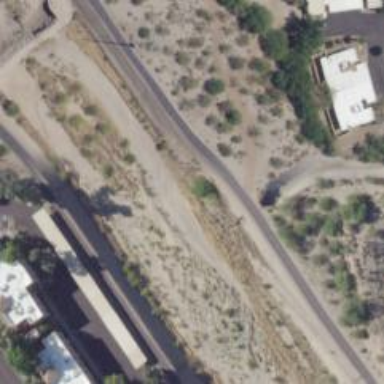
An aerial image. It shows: Culvert tunnel.